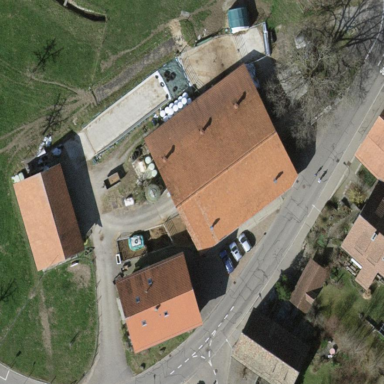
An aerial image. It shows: Farmyard area.